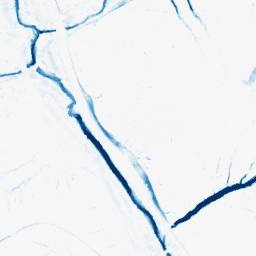
Category: morphological
Decomposition family: morphological
Decomposition parameters: operation: closing
size: 5
Upsampling method: lanczos
Upsampling parameters: scale: 2
Upsampling scale: 2